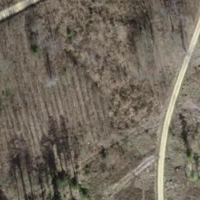
EUNIS habitat code: 41
Species observed at this site:
Eupithecia tantillaria
Conistra vaccinii